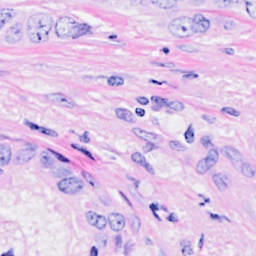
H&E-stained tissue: Breast